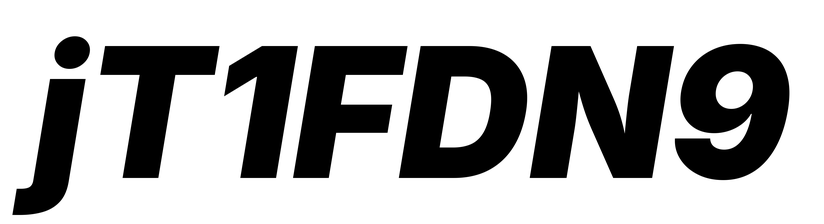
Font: Inter-Italic_Black_Italic